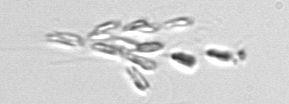
Label: Dinobryon